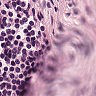
Metastatic tissue present: no